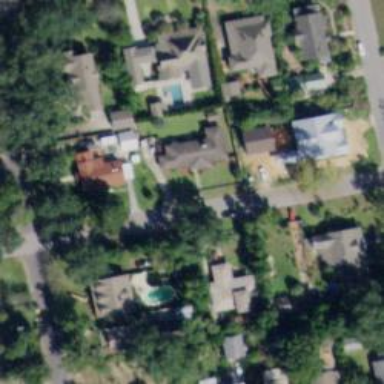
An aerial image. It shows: This residential area consists of single-family homes.